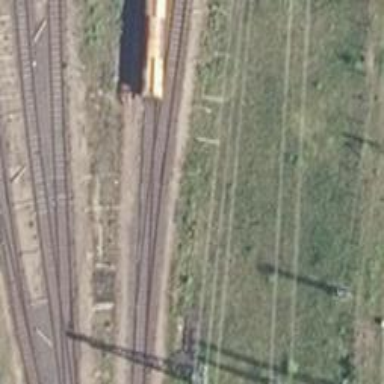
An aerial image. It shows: Railway spur service.